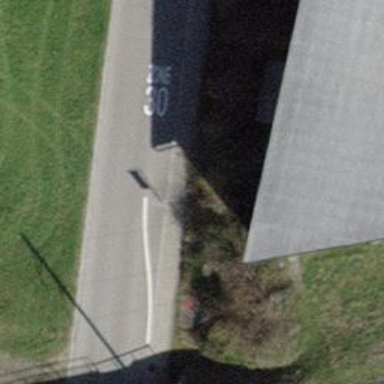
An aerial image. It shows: Hedge barrier.